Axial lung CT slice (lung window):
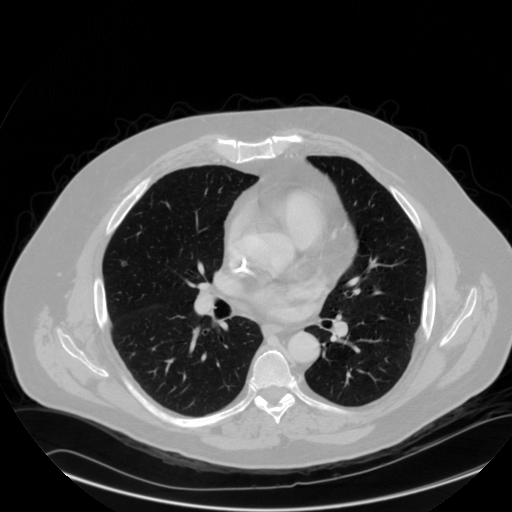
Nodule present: yes
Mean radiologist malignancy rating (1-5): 2.667